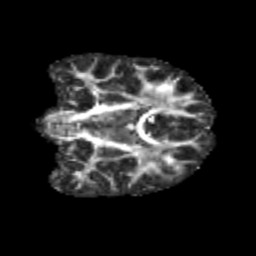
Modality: FA
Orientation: coronal
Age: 9
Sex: male
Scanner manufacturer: siemens
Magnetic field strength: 3 T
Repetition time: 3.8 s
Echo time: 0.07 s